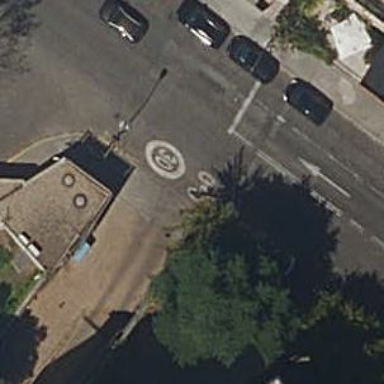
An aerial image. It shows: Residential road with sidewalks on both sides and shared lane for cyclists.